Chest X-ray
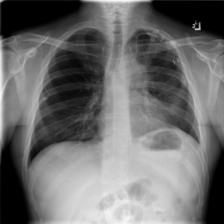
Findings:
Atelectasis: negative
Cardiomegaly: negative
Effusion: negative
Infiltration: negative
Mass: negative
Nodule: negative
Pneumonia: negative
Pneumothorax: negative
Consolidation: negative
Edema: negative
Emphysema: negative
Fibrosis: negative
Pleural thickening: negative
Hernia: negative